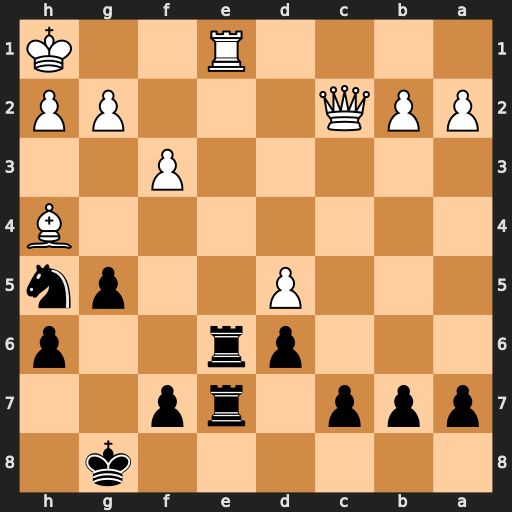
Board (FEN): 6k1/ppp1rp2/3pr2p/3P2pn/7B/5P2/PPQ3PP/4R2K
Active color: b
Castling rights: -
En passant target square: -
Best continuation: Rxe1+ Bxe1 Rxe1#